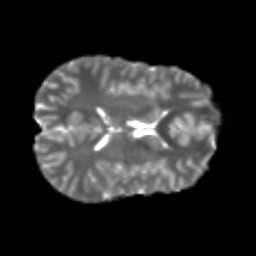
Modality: T2w
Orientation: axial
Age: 24
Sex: male
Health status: healthy
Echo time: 0.074 s